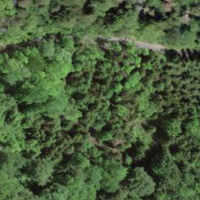
EUNIS habitat code: 43
Species observed at this site:
Ranunculus lanuginosus